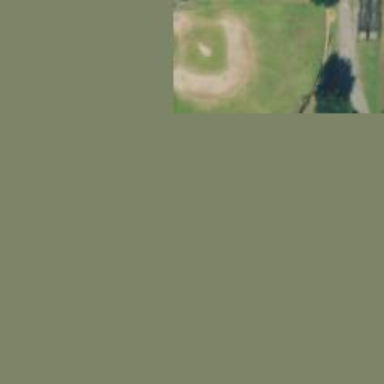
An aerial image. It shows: Baseball pitch for leisure land activities.